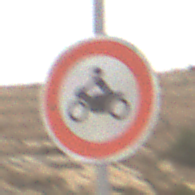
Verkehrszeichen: VerbotKraftraeder
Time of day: MorningAfternoon
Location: Outdoor (Nature)
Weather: Overcast
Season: NotSpecified
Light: Natural